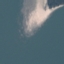
Land use / land cover class: SeaLake